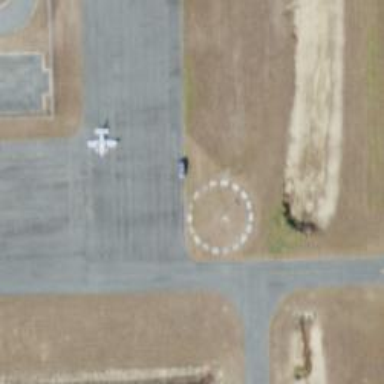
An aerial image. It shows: Image of taxiway at airport.